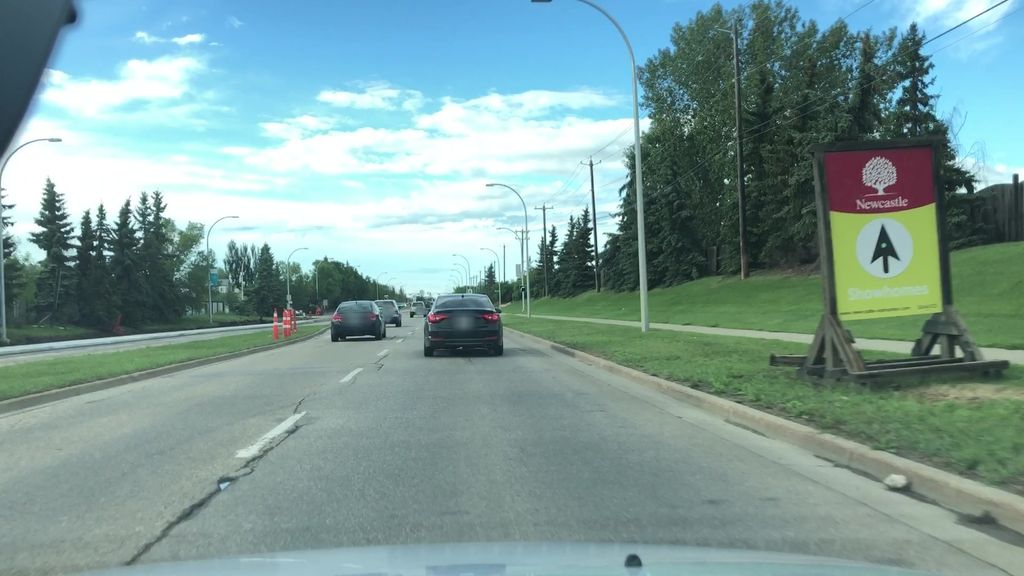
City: edmonton